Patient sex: F
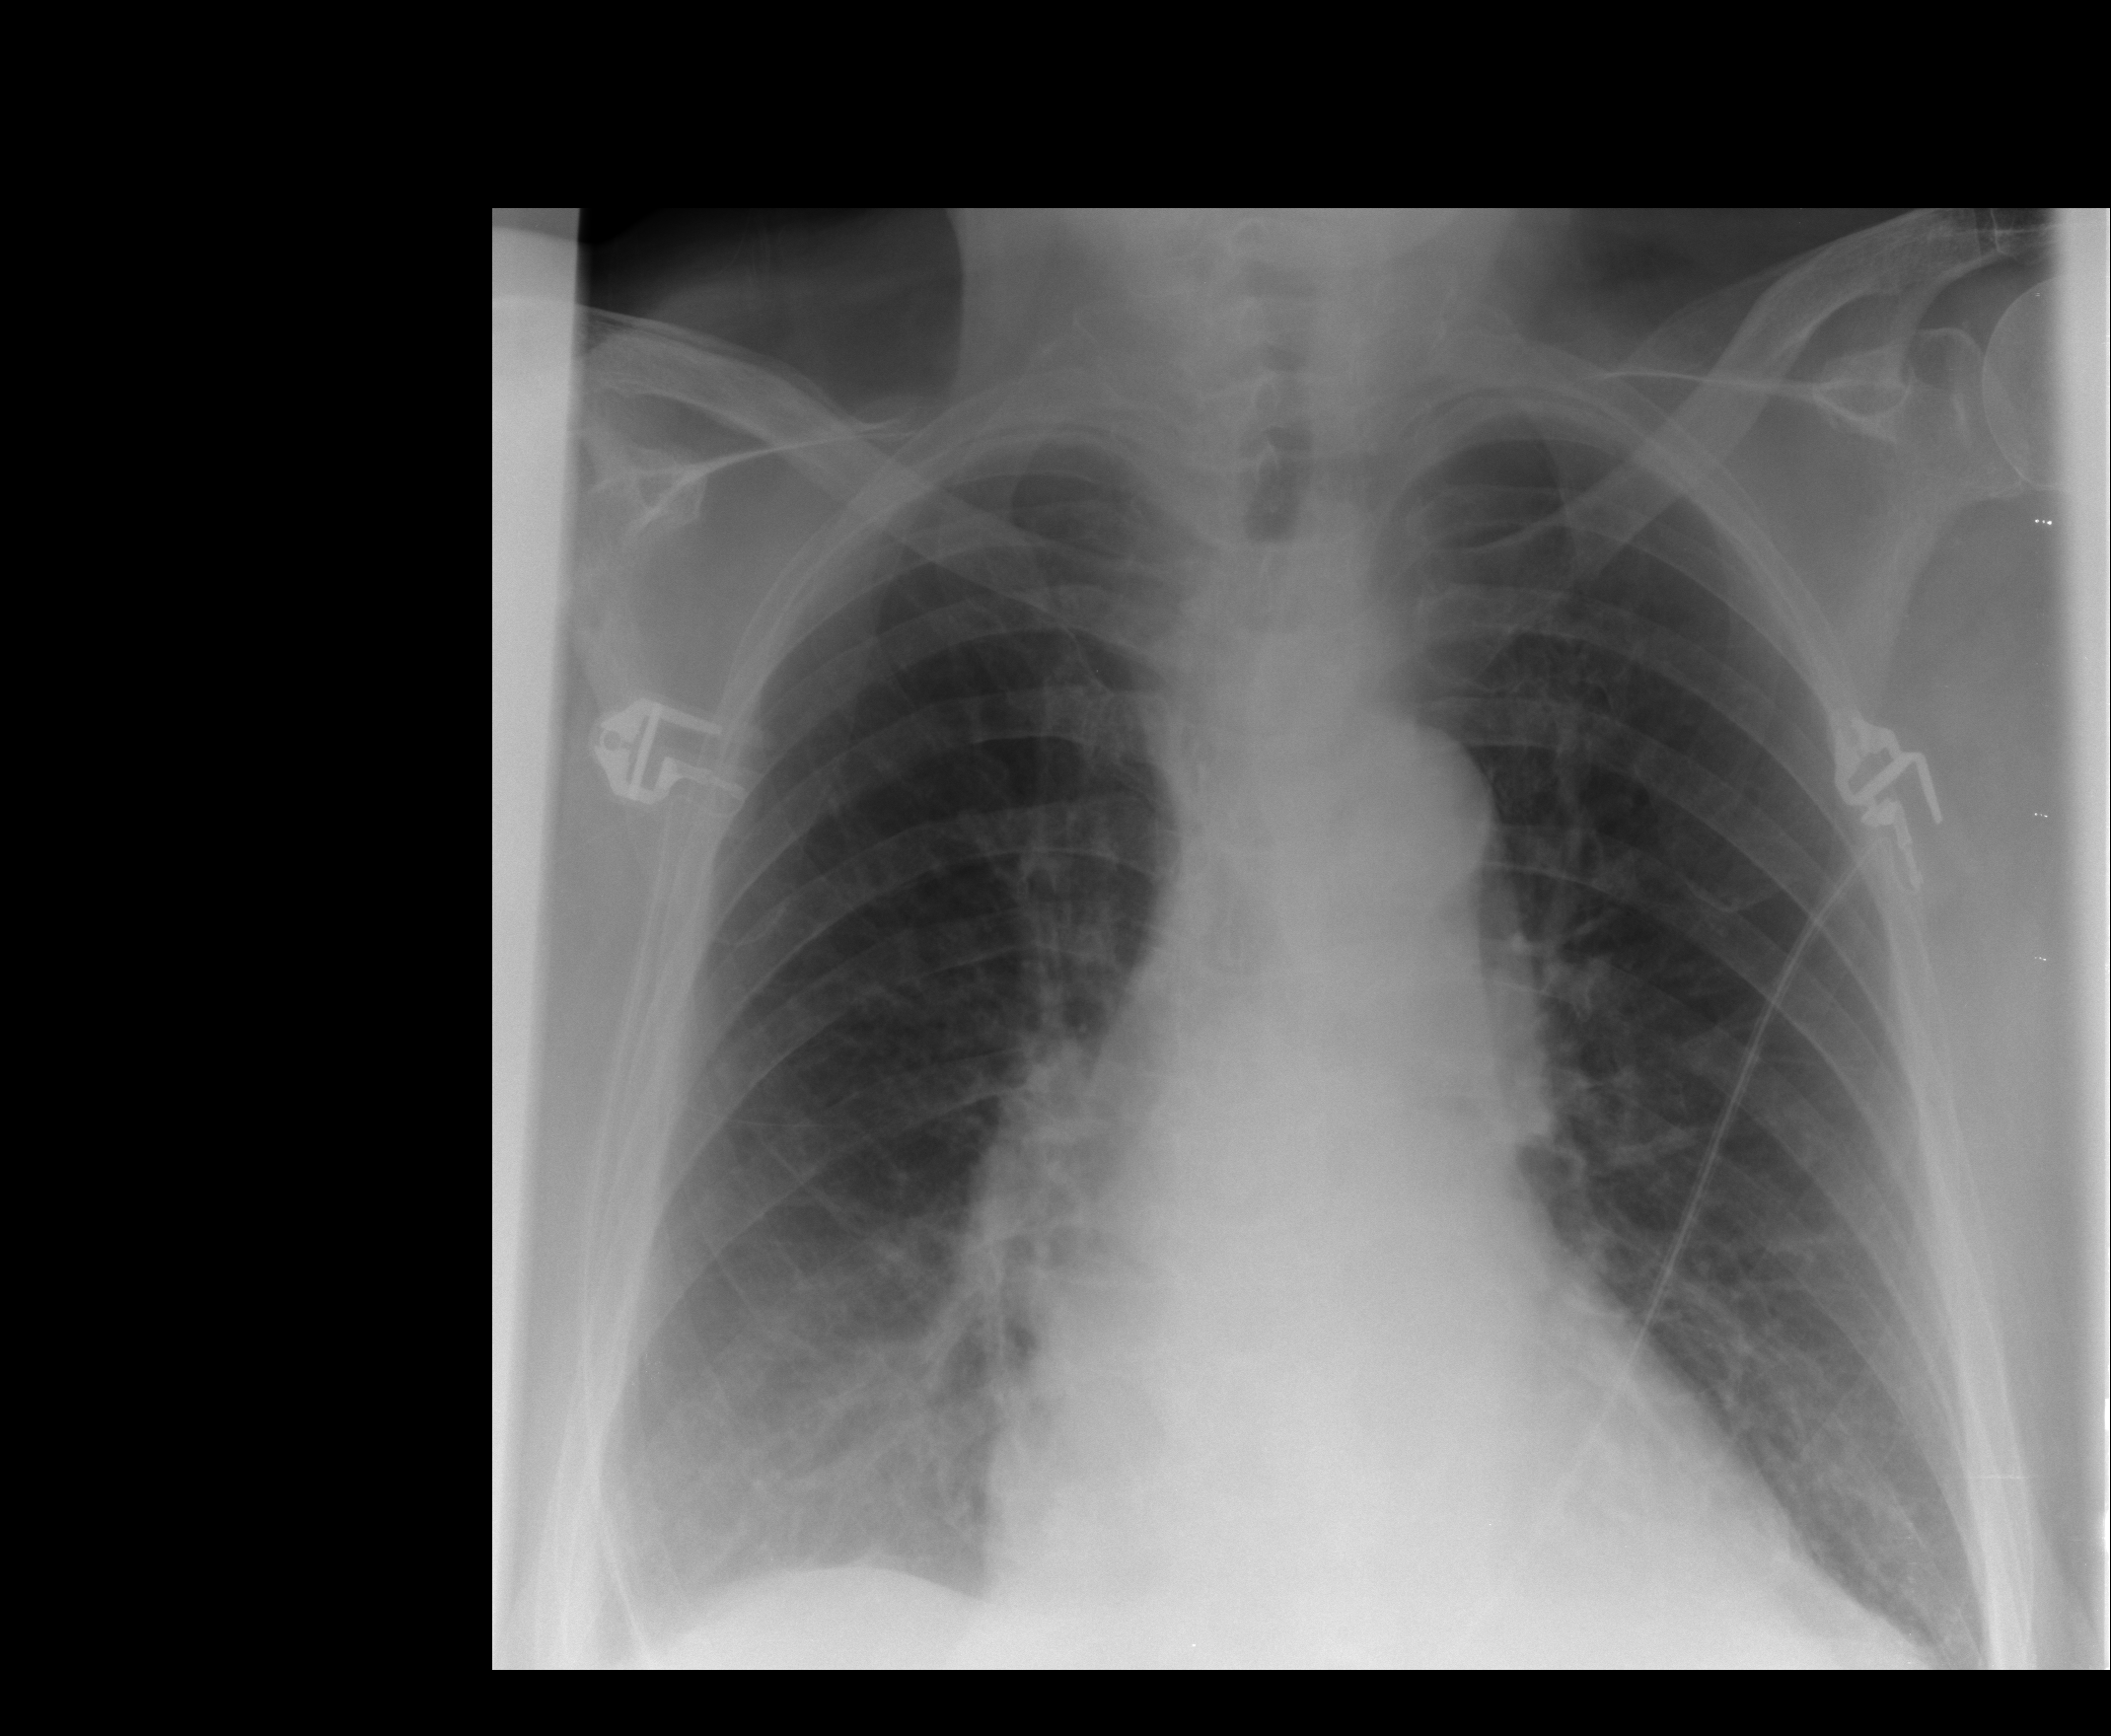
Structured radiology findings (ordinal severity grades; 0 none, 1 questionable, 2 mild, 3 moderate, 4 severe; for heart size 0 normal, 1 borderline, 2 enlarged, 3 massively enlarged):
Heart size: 0
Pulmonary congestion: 0
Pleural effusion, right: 2
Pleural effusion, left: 0
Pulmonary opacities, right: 2
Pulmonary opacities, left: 0
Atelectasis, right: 2
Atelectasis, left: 0